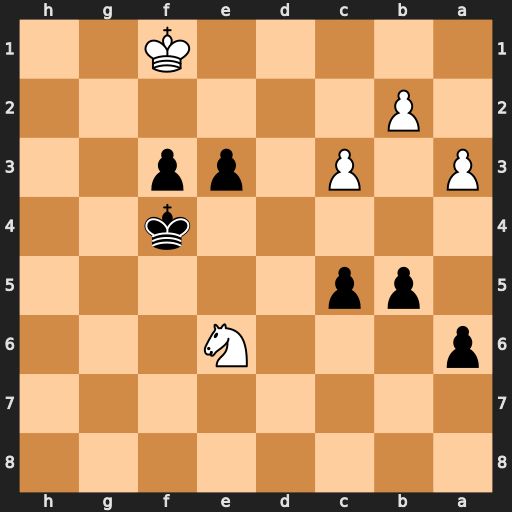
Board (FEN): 8/8/p3N3/1pp5/5k2/P1P1pp2/1P6/5K2
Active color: b
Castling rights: -
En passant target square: -
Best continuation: Kg3 Nxc5 e2+ Ke1 f2+ Kxe2 Kg2 Nd3 f1=Q+